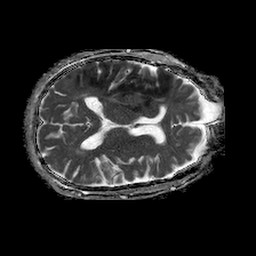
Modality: ADC
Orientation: axial
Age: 82
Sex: female
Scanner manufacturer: philips
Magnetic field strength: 1.5 T
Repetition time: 4.6 s
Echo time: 0.08631 s